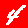
Digit: 4